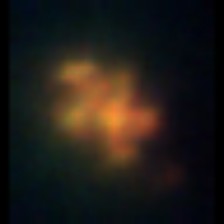
Taxon: Unknown_detritus
Group: Unknown